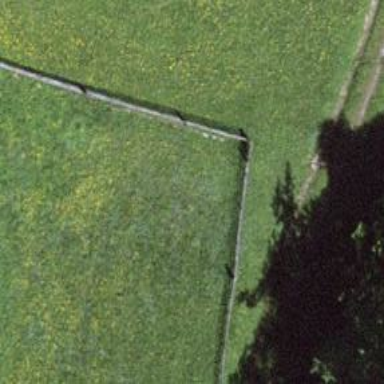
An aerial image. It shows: Fence.